Question: i am newbie to MVC 3 and linq to sql, My code is running well except for one problem that when i first browse my page than it shows some records by default, why ?

after date searching etc all things appear correctly as i need but one problem that all records appear by default and also the text below SUBMIT button.
CODE:
'''
public ActionResult ShowCalTextBox(String DateFrom, String DateTo)
{
if (DateFrom != "" && DateTo == "")
{
IEnumerable<GetEmpRec_DateResult> EmpRec_DateFrom = DataContext.GetEmpRec_Date(DateFrom, null).ToList();
ViewBag.Dates = "Records for"+" "+ DateFrom ;
return View(EmpRec_DateFrom);
}
else if (DateFrom == "" && DateTo != "")
{
IEnumerable<GetEmpRec_DateResult> EmpRec_DateTo = DataContext.GetEmpRec_Date(null, DateTo).ToList();
ViewBag.Dates = "Records for" + " " + DateTo;
return View(EmpRec_DateTo);
}
else if (DateFrom != "" && DateTo != "")
{
IEnumerable<GetEmpRec_DateResult> EmpRec_ByDate = DataContext.GetEmpRec_Date(DateFrom, DateTo).ToList();
ViewBag.Dates = "Records from" + " " + DateFrom +" "+"to"+" "+DateTo;
return View(EmpRec_ByDate);
}
else if (DateFrom == "" && DateTo == "")
{
IEnumerable<GetEmpRec_DateResult> EmpRec_Default = DataContext.GetEmpRec_Date(null, null).ToList();
ViewBag.Dates = "No date selection";
return View(EmpRec_Default);
}
return View();
}
'''
VIEW:
'''
@{
ViewBag.Title = "ShowCalTextBox";
}
<h2>Search By Date</h2>
@using EmployeeAttendance_app.Models
<div>
@using (Html.BeginForm("ShowCalTextBox", "Home", FormMethod.Get))
{
<label id="lblFrom">From</label>
<input type="text" id="TxtBoxFrom" name="DateFrom" />
<label id="lblTo">To</label>
<input type="text" id="TxtBoxTo" name="DateTo" />
<br />
<br />
<button type="submit" id="btnSubmitDate" name="btnSubmit">Submit</button>
}
</div>
<div>
<h4>@ViewBag.Dates</h4>
<br />
@{
var grid = new WebGrid(ViewData.Model);
}
@grid.GetHtml()
</div>
'''
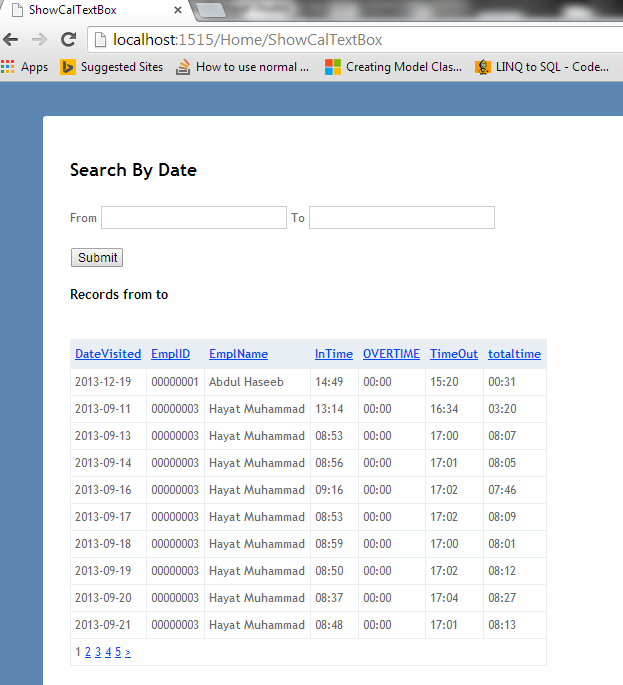
Answer: , so that will execute the below code -
'''
else if (DateFrom != "" && DateTo != "")
{
IEnumerable<GetEmpRec_DateResult> EmpRec_ByDate = DataContext.GetEmpRec_Date(DateFrom, DateTo).ToList();
ViewBag.Dates = "Records from" + " " + DateFrom +" "+"to"+" "+DateTo;
return View(EmpRec_ByDate);
}
'''
Its better you check for String.IsNullOrWhiteSpace() for all the inputs. Like shown below -
'''
if (!String.IsNullOrWhiteSpace(DateFrom) && !String.IsNullOrWhiteSpace(DateTo))
'''